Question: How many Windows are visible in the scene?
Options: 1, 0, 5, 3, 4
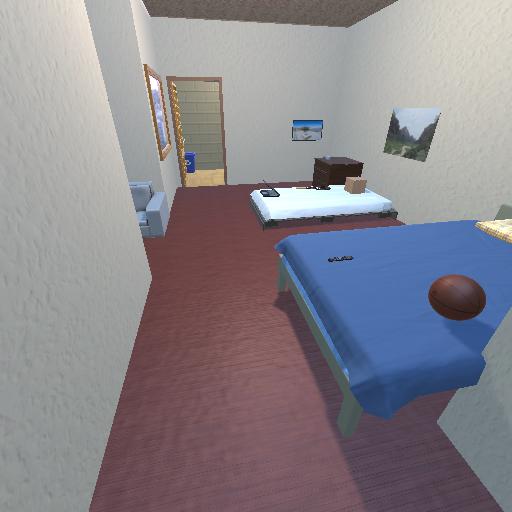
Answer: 1